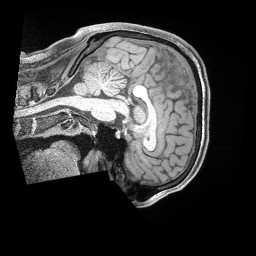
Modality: T1w
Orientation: sagittal
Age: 34
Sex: male
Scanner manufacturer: siemens
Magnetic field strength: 3 T
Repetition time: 2 s
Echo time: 0.00211 s